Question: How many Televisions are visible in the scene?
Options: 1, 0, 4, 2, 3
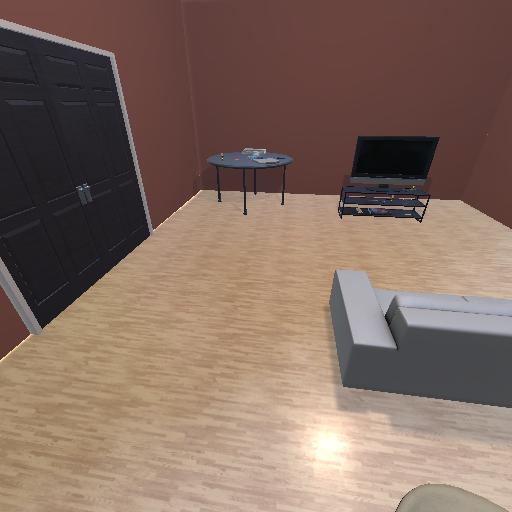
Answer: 1